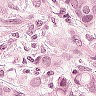
Metastatic tissue present: yes